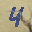
Label: 4